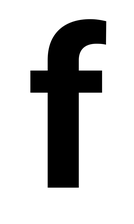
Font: Roboto_Bold